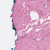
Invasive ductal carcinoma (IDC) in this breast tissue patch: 0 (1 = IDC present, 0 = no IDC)